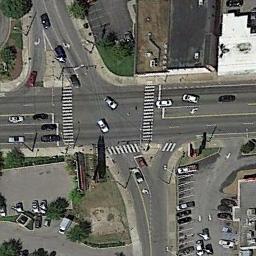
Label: intersection